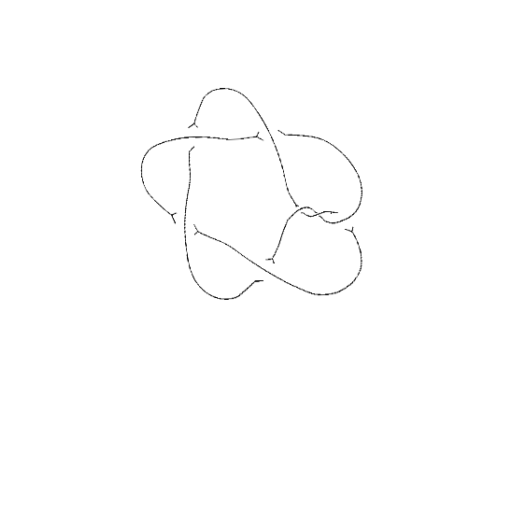
Crossing number: 7